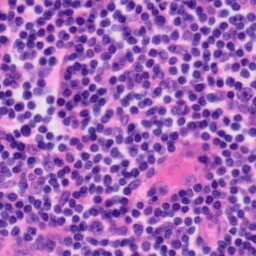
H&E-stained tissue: Tonsil